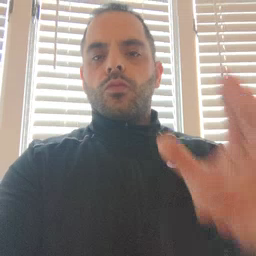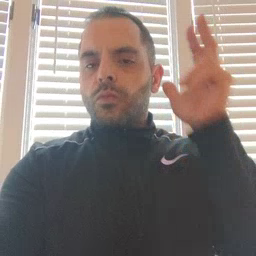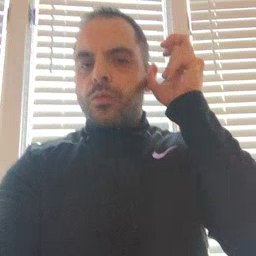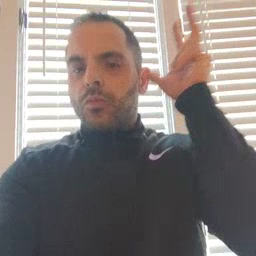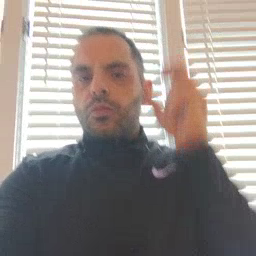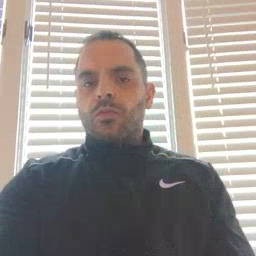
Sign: hear